Question: I'm creating a 3v3 multiplayer game and I'm stuck on an important part before the gameplay comes in.
I was wondering how you would approach creating a Dota 2 style loading screen for loading characters into the game (Picture below).
Creating the UI isn't the problem. The problem is animating it to look clean while also having it actually load the game (terrain/gameobjects/etc) with a progress bar or something.
I load the level with this
'''
PhotonNetwork.LoadLevel('Game');
'''
Then a gameobject spawns each player with
'''
PhotonNetwork.Instantiate('....');
'''
This works pretty well with nothing in the scene other than a plane to walk on. Now I just need to create the loading screen the character loads while actually loading the terrain/objects/etc.
If anyone could point me in the right direction I would really appreciate it.
Thank you
Dota 2 style loading screen example:

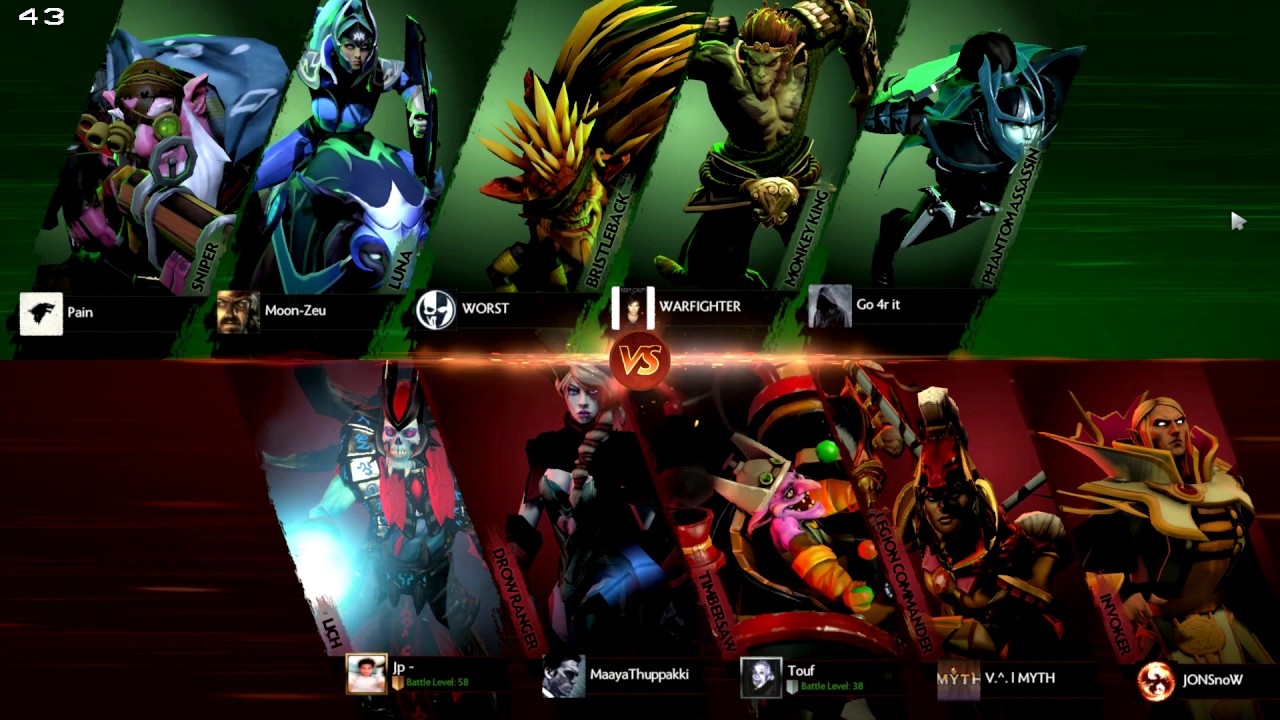
Answer: I think this is a perfect case to use for <URL> in Unity.
Because as far as i remember there are around 100 heroes in Dota 2 and only 10 of them will be picked. So the images in this loading screen would change based on player input. Therefore, you should create scriptable objects. Then you can change the image(hero) also modify/add nick names to it in Run time. So to sum up you will have 10(in Dota but 6 is your case) scriptable object in your scene but you will only modify the images and nicknames after player selects the heroes.
Another benefit would be since they are objects you can easily animate them move up and down adjust however you want.
Here is a <URL> from Brackeys that is perfect for your case. Good luck!